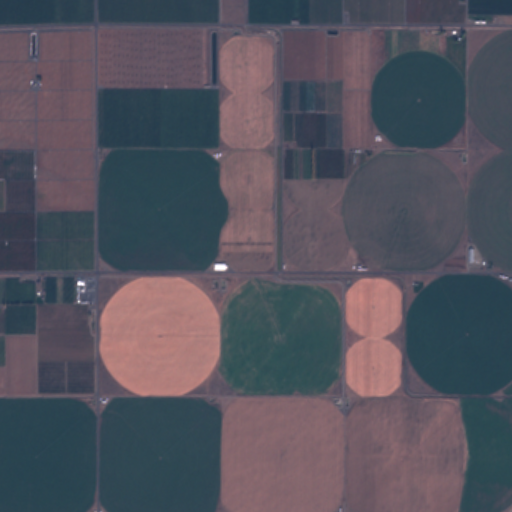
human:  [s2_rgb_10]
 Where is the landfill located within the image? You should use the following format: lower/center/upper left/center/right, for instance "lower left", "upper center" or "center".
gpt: There is no landfill in the image.